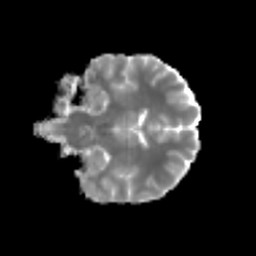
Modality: MD
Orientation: coronal
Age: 25
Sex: female
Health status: healthy
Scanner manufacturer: siemens
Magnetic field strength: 3 T
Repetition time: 3.6 s
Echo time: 0.0964 s